Interaction volume radius: 10 \u00c5
Interaction volume height: 10 \u00c5
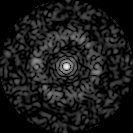
Disorder parameter: 0.825